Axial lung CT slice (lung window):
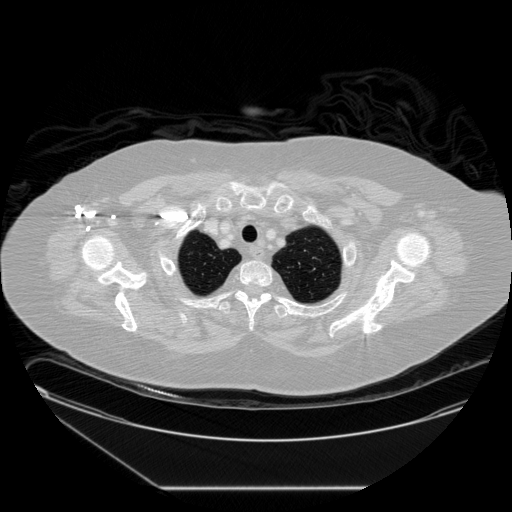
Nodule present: no